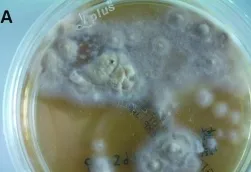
A) Colony of the mold from the patient is white-brown with a cottony appearance on Sabouraud dextrose agar.
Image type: medical_photograph (skin_photograph)